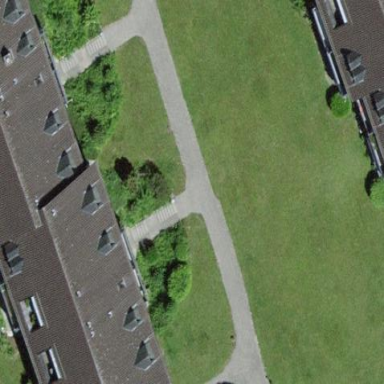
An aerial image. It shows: Gabled roof on building that houses apartments.